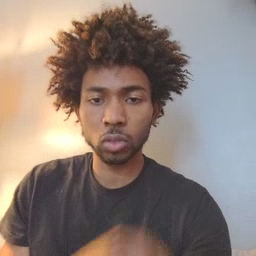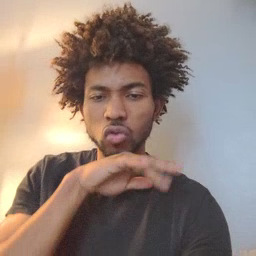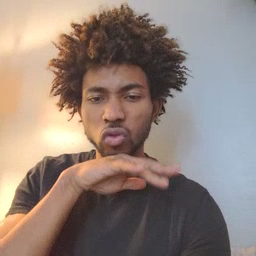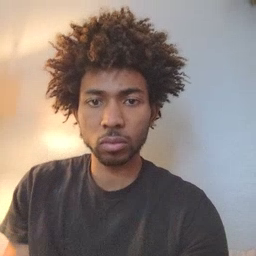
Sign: dirty